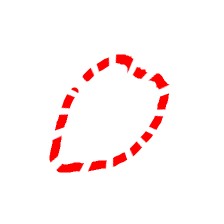
Shape: circle